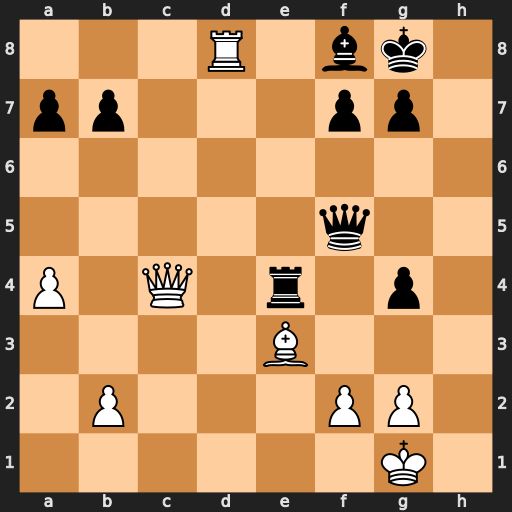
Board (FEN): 3R1bk1/pp3pp1/8/5q2/P1Q1r1p1/4B3/1P3PP1/6K1
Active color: w
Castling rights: -
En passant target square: -
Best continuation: Qc5 Qxc5 Bxc5